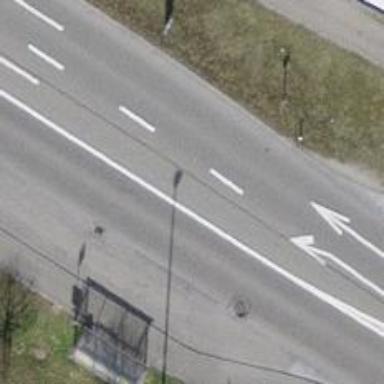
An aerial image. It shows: Bus stop with designated stop position for public transport.